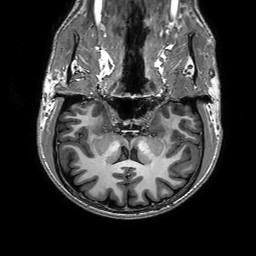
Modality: T1w
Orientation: sagittal
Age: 33
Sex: male
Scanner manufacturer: philips
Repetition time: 0.006436 s
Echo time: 0.00294 s